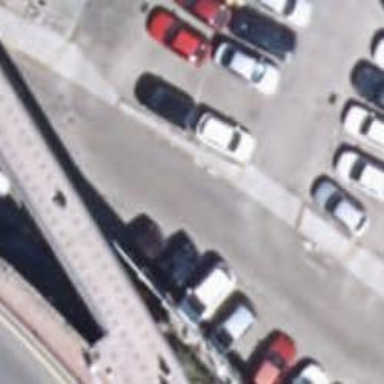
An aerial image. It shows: Asphalt parking aisle road for service vehicles.